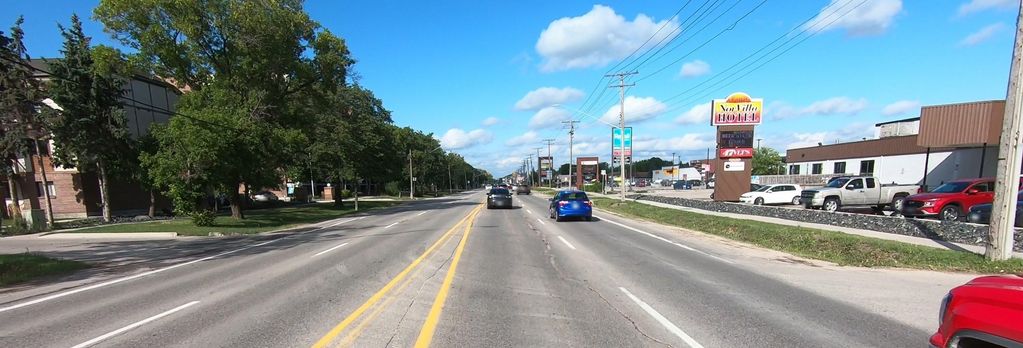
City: winnipeg